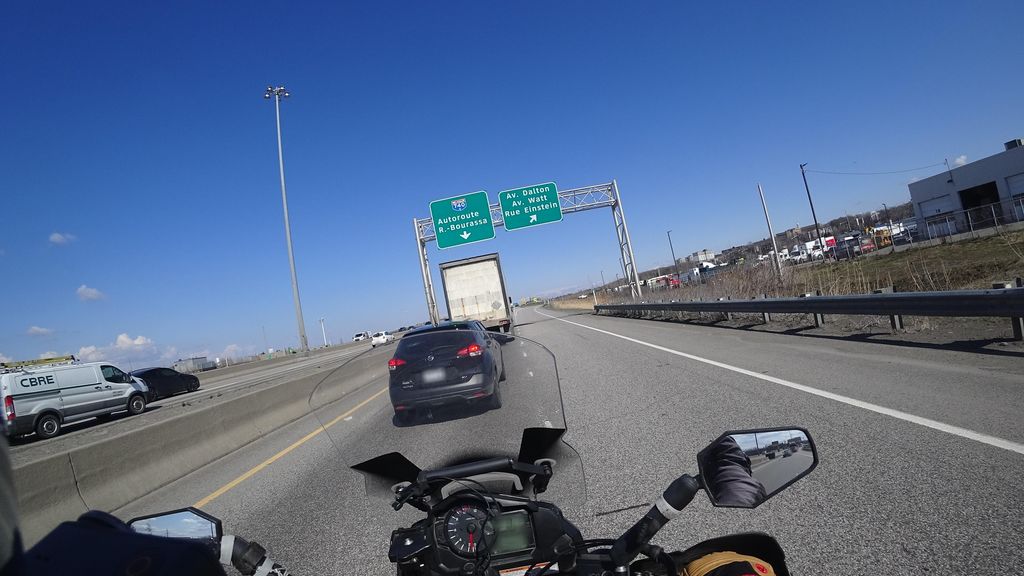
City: quebec_city